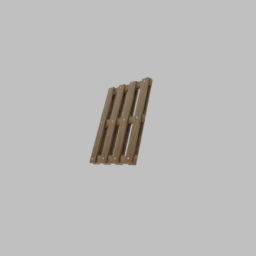
Label: tools